Field crop: maize
Growth stage: 1
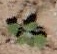
Species: chenopodium